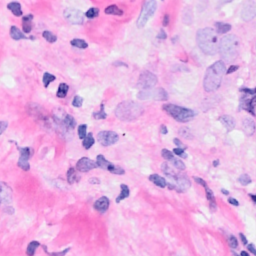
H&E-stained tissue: Breast